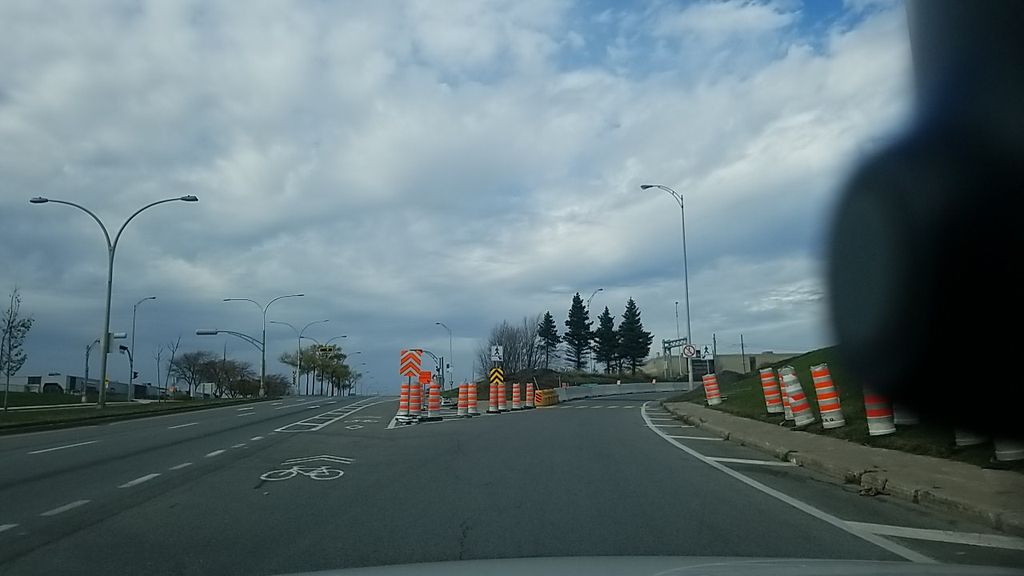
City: montreal